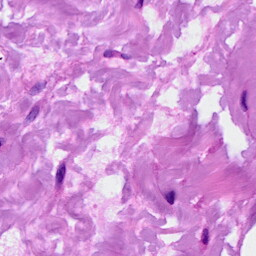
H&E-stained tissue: Breast